Field crop: maize
Growth stage: 1
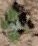
Species: chenopodium